Question: I am trying to dynamically add tables in my page. I have a placeholder in aspx page and add my tables to that placeholder. Here is my code:
'''
foreach (String blockName in intersectedBlocks)
{
try
{
DataTable subjects = new DataTable();
DataTable dt = new DataTable();
SqlCommand cmd = new SqlCommand("SELECT [coursename], [coursesection] FROM academicblocks where blockname=@blockname", CommonFunctions.con);
cmd.Parameters.AddWithValue("@blockname", blockName);
SqlDataAdapter da = new SqlDataAdapter(cmd);
da.Fill(dt);
Table t = new Table();
t.BorderWidth = 5;
TableRow row = new TableRow();
TableCell cl = new TableCell();
cl.Text = blockName;
row.Cells.Add(cl);
t.Rows.Add(row);
foreach (DataRow r in dt.Rows)
{
TableRow tr = new TableRow();
TableCell c = new TableCell();
c.Text = r["coursename"] + " " + r["coursesection"];
tr.Cells.Add(c);
t.Rows.Add(tr);
}
placeholder.Controls.Add(t);
}
catch (Exception e)
{
CommonFunctions.con.Close();
}
index++;
CommonFunctions.con.Close();
}
'''
That works fine, tables are added. The problem is, second table is added below the first table, and 3rd is added below 2nd table. But i want them to be added side by side. Here is how it looks like: I do not want them to be added below.

Can anyone help me with this?
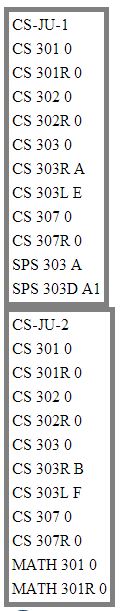
Answer: I think you better to make one main Table with one TR and many TDs in that TR.
Then just add table for each TD in that one TR